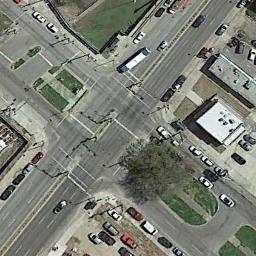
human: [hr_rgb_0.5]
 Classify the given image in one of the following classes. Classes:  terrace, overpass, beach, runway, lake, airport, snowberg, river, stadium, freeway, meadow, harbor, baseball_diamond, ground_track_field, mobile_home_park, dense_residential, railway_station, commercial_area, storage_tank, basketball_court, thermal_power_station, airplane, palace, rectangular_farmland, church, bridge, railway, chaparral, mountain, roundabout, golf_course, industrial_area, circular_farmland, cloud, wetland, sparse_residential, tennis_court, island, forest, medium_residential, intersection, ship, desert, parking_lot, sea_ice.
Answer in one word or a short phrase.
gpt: intersection